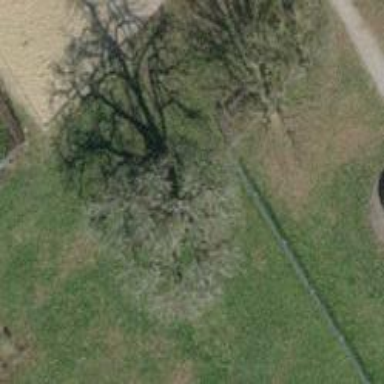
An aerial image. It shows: Urban tree adds touch of nature to the surroundings.